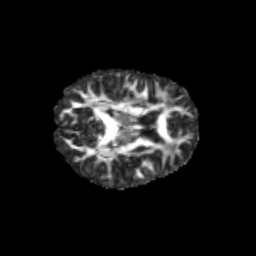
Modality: FA
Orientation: axial
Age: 10
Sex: female
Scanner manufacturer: siemens
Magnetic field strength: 3 T
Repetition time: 3.8 s
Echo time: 0.07 s